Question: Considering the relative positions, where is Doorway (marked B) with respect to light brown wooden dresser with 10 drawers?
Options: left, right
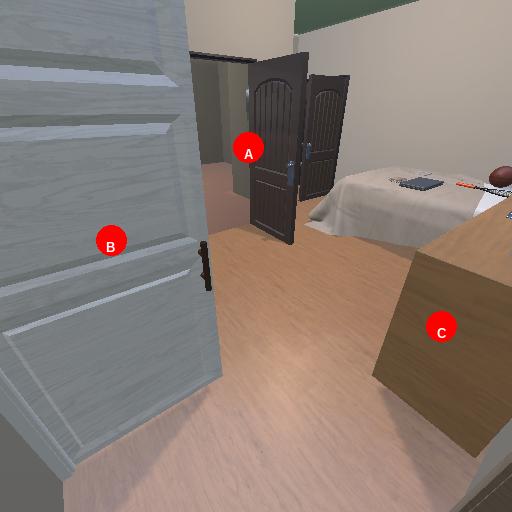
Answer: left